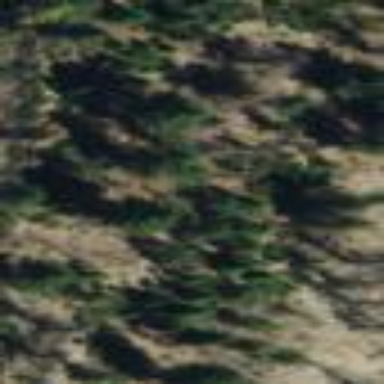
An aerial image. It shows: Forest area.